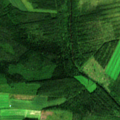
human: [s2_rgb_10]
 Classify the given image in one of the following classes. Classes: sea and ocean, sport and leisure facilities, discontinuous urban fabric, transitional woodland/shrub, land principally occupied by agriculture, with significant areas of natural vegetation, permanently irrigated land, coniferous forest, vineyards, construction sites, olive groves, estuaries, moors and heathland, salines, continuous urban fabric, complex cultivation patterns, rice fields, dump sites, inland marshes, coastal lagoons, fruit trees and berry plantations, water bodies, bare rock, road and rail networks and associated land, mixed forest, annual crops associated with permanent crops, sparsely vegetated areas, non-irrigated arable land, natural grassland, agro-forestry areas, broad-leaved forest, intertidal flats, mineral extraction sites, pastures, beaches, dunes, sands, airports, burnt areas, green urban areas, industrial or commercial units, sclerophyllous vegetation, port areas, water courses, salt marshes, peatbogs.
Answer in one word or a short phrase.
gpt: non-irrigated arable land, broad-leaved forest, coniferous forest, mixed forest, transitional woodland/shrub